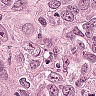
Metastatic tissue present: yes